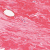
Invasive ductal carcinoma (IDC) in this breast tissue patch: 0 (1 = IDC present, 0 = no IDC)